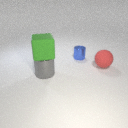
large gray metal cylinder in front of large red rubber sphere